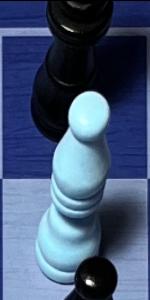
Label: Bishop_White